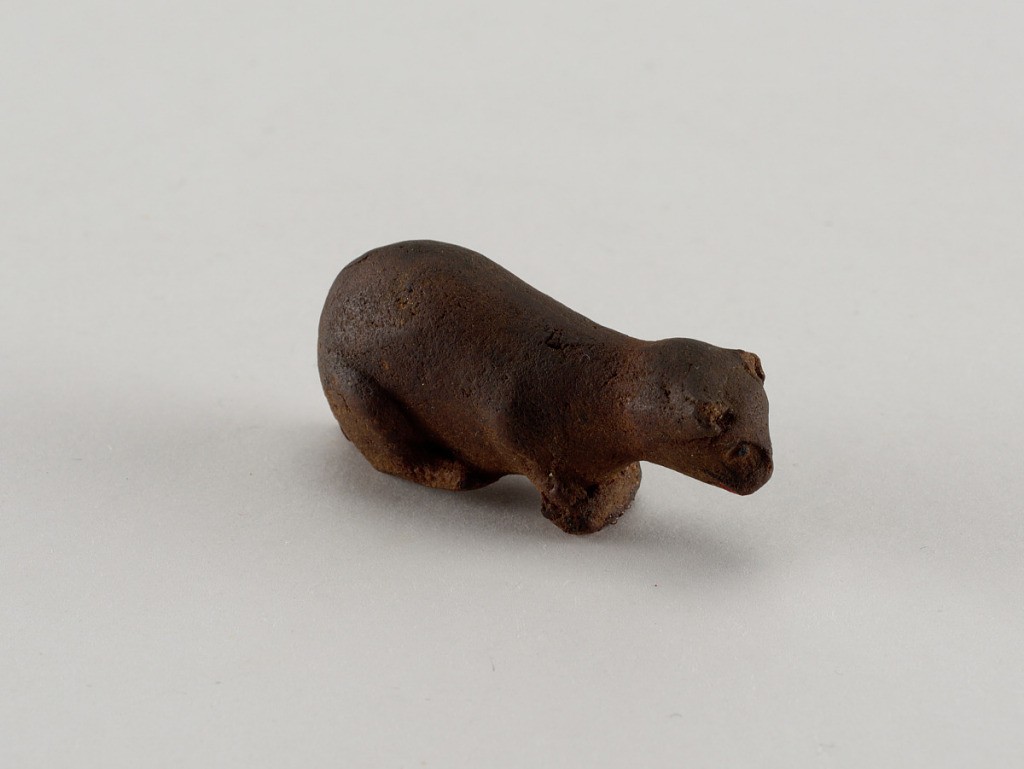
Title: Ornament, Christmas
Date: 1850–99
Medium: Dough
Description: Brown bear-like animal.